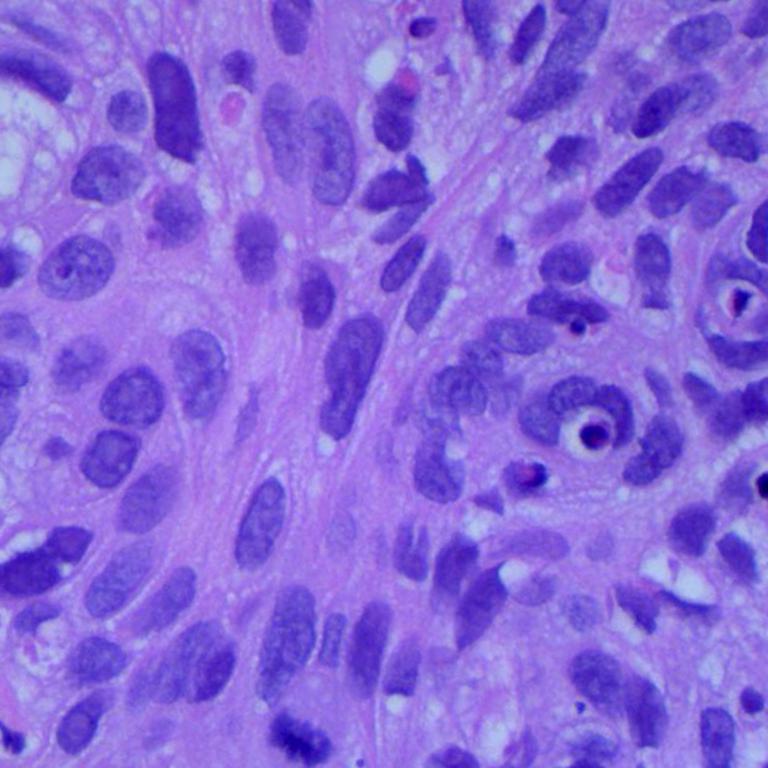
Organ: lung
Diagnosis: squamous carcinomas